Interaction volume radius: 5 \u00c5
Interaction volume height: 30 \u00c5
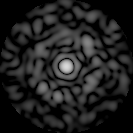
Disorder parameter: 0.724